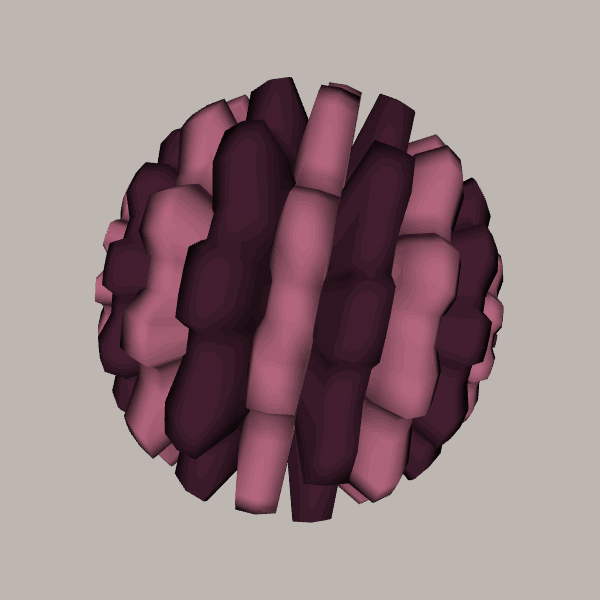
Background: light